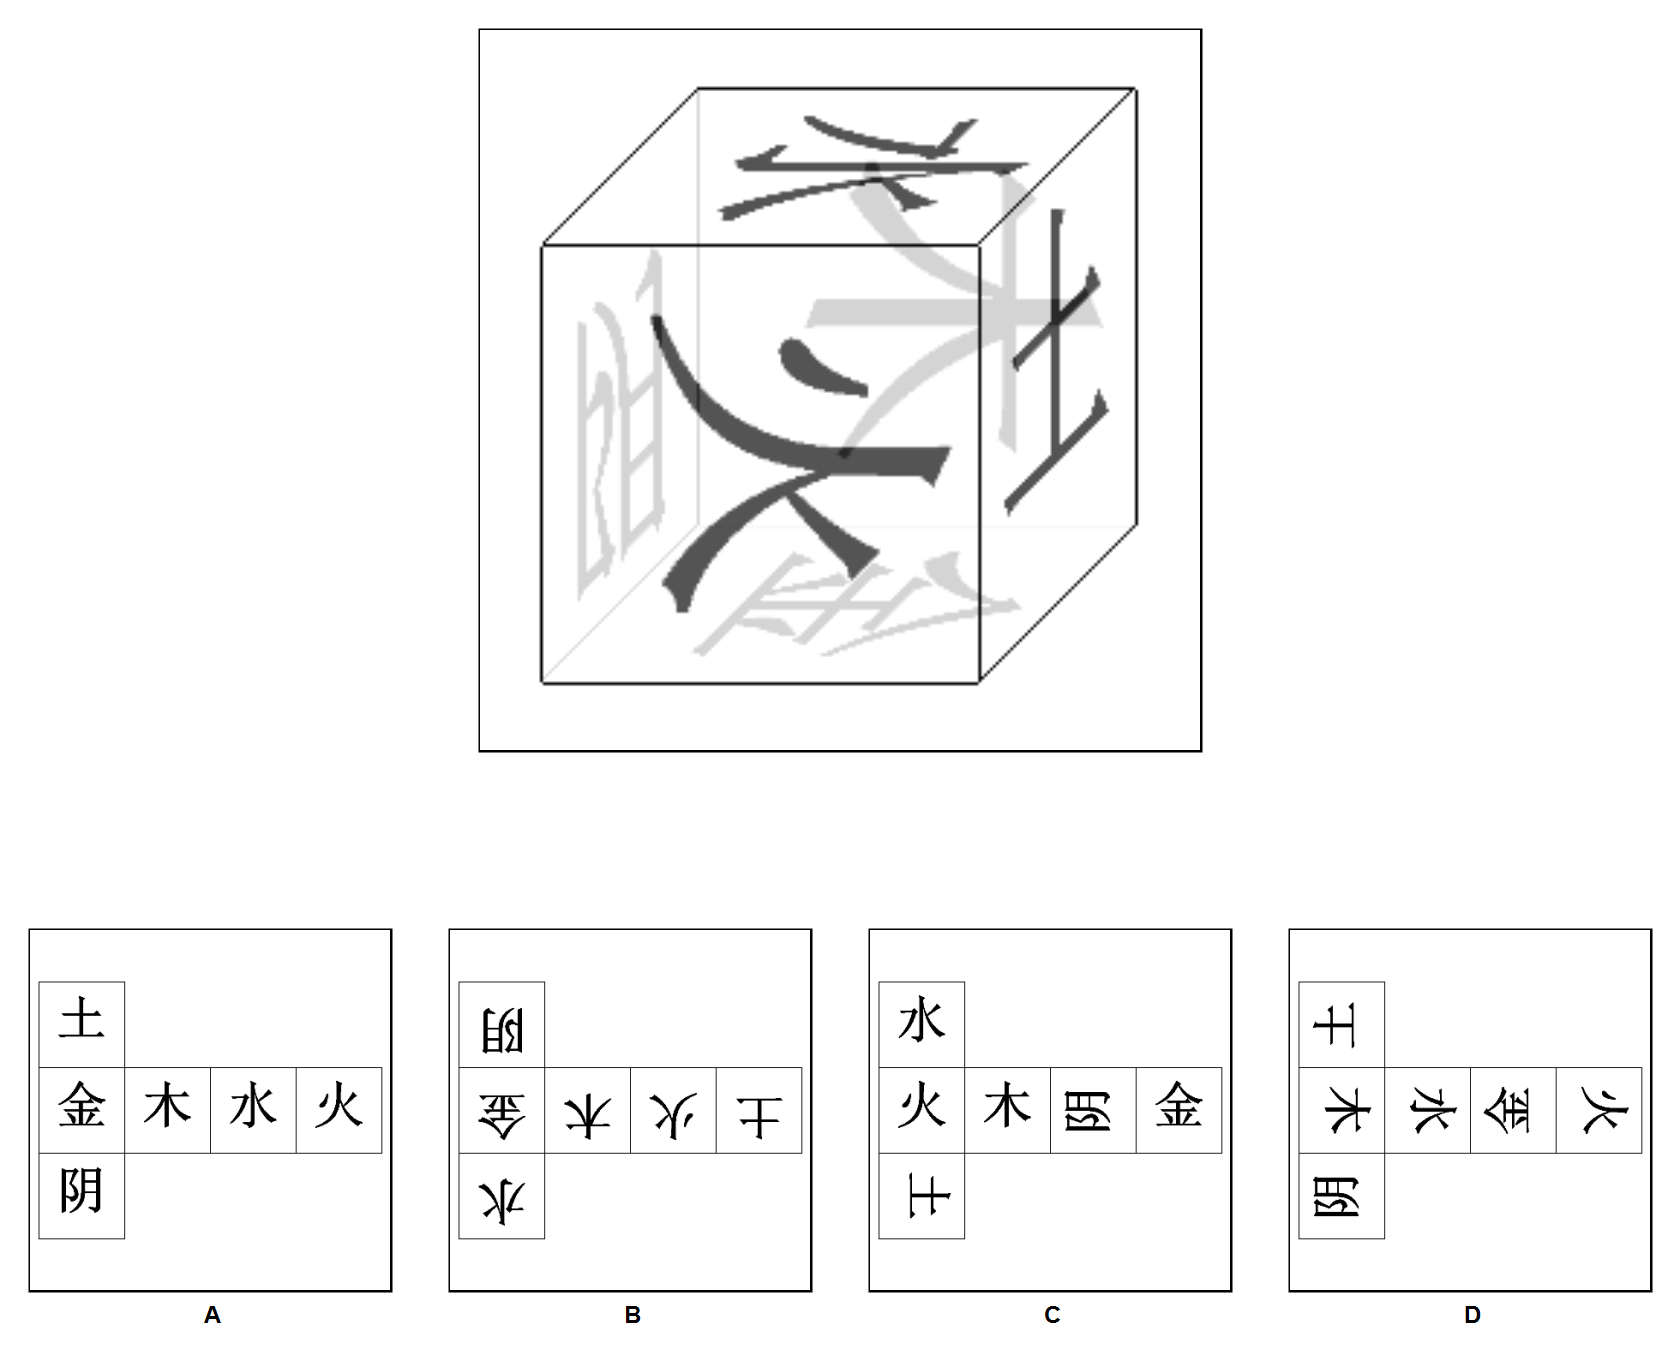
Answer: A